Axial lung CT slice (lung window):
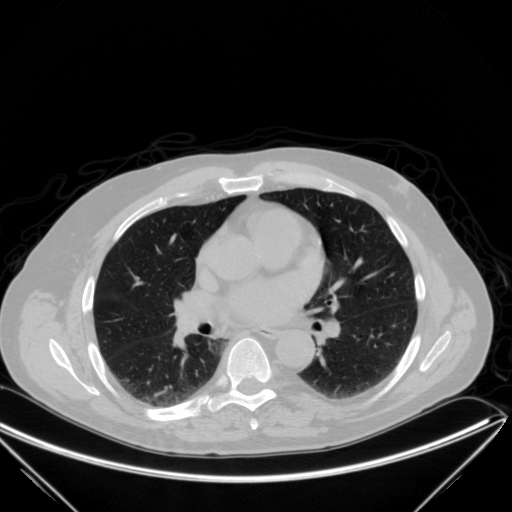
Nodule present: yes
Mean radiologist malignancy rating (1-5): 3